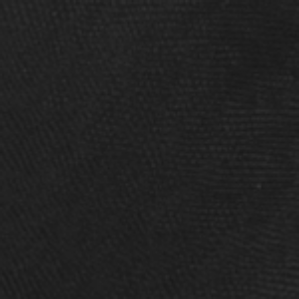
Label: frost